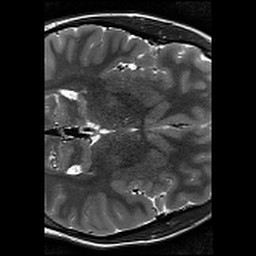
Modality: T2w
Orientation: axial